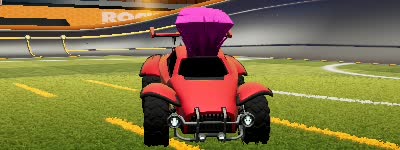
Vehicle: octane